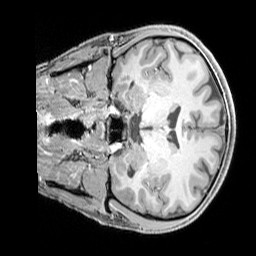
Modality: T1w
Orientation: coronal
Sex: male
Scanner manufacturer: siemens
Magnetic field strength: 3 T
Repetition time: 2.3 s
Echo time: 0.00226 s